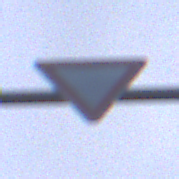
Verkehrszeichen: VorfahrtGewaehren
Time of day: SunriseSunset
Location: Outdoor (Nature)
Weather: PartlyCloudy
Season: Autumn
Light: Natural